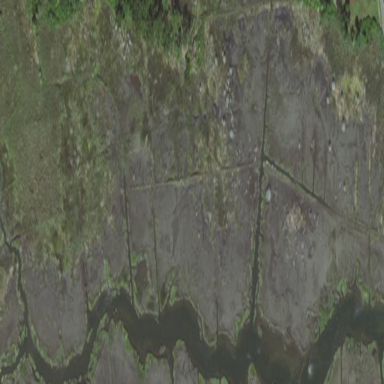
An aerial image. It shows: Saltmarsh wetland.